Question: What does this little symbol mean in NHProf? Why is it there in Session #1 but not Session #3?

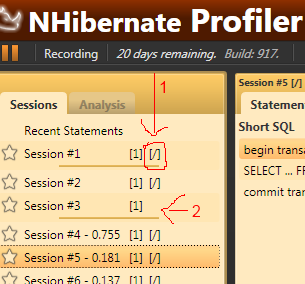
Answer: The '[]' section represents the URL that this session is bound to. '[/]' means the root URL of your application.
has not been executed from the (NHibernate may be used from a background thread), and there is no URL to show.